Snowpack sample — Buffalo Mountain, Silverthorne, Colorado, USA (2/22/26, 2:02 PM MST)
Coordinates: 39.622, -106.113
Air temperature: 33 °F
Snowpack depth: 63 cm
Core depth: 50 cm
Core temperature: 28.4 °F
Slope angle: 11°, slope face: 116°
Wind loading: low
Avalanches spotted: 0
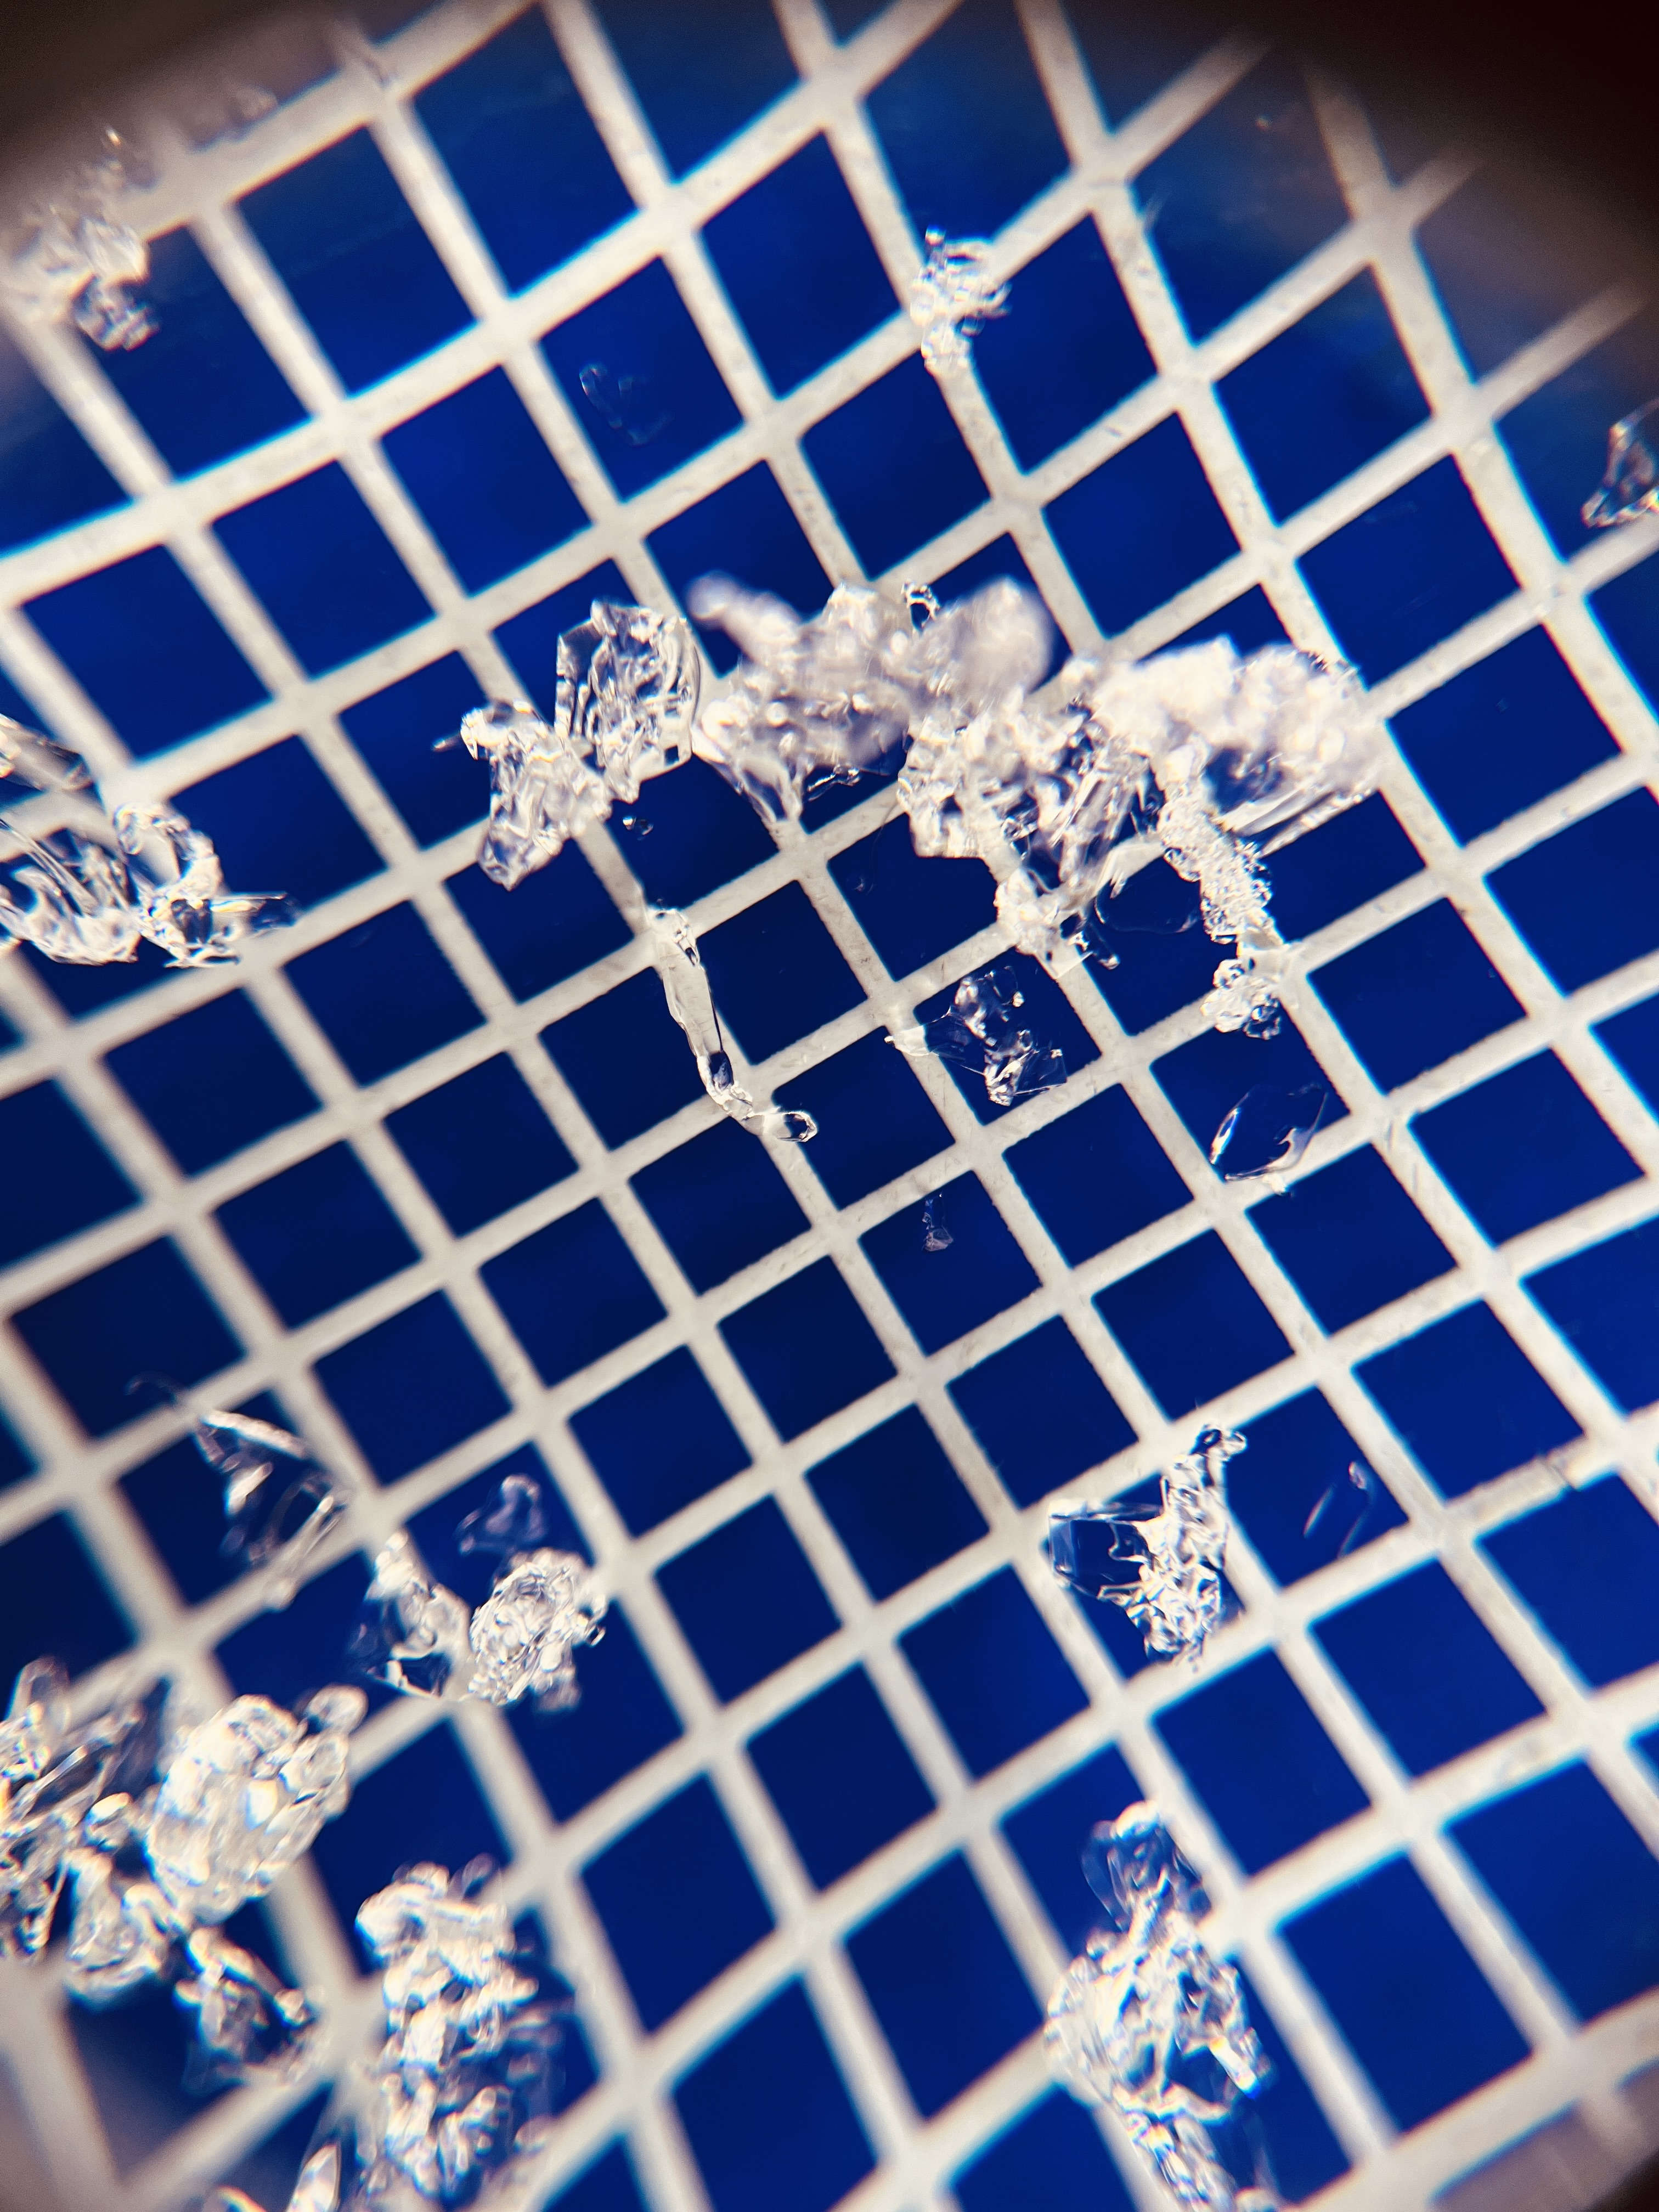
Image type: magnified_profile
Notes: In a firebreak similar to site 1, minimal wind loading with no spotted avalanches (not many faces in view though)